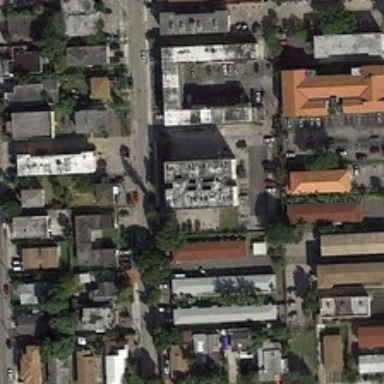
Many buildings and green trees are in a dense residential area .